Question: I'm using <URL>.
I've created a <URL>.

And now the client wants that each bar have different color? Is that possible?
I've seen this post - <URL> but it's more then half of year old and I'm hoping that there is a way now to specify more colors to the bars.
My code looks like:
'''
@followers_gender_count = Project.find(params[:id]).followers.group(:gender).count
'''
'''
<%= column_chart parse_gender_data(@followers_gender_count) %>
'''
'''
def parse_gender_data(data)
gender_data = Hash.new
gender_data[:male] = data[1]
gender_data[:female] = data[2]
({ 'Male' => gender_data[:male], 'Female' => gender_data[:female] })
end
'''
- <URL>
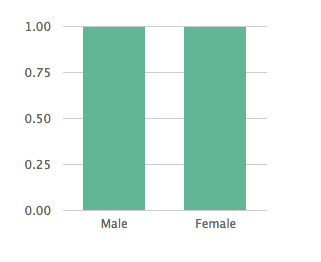
Answer: From <URL> it seems that using a different JSON structure will invoke different colors on the 'column_cart'.
---
I changed the output in the :
'''
def parse_gender_data(data)
gender_data = Hash.new
gender_data[:male] = data[1]
gender_data[:female] = data[2]
[{"name" => "Male","data" => {"Gender" => gender_data[:male]}},{"name" => "Female","data" => {"Gender" => gender_data[:female]}}]
end
'''
---
And created the 'chartkick.rb' file ('config/initializers/chartkick.rb'), adding some :
'''
Chartkick.options = {
colors: ["#63b598", "#ce7d78", "#ea9e70", "#a48a9e", "#c6e1e8"]
}
'''
---
Which outputs the desiring result: